二年级 · 变换几何
把图形 $\mathrm{A}$ 经过平移能得到的图形涂上红色, 经过旋转能得到的图形涂上绿色。

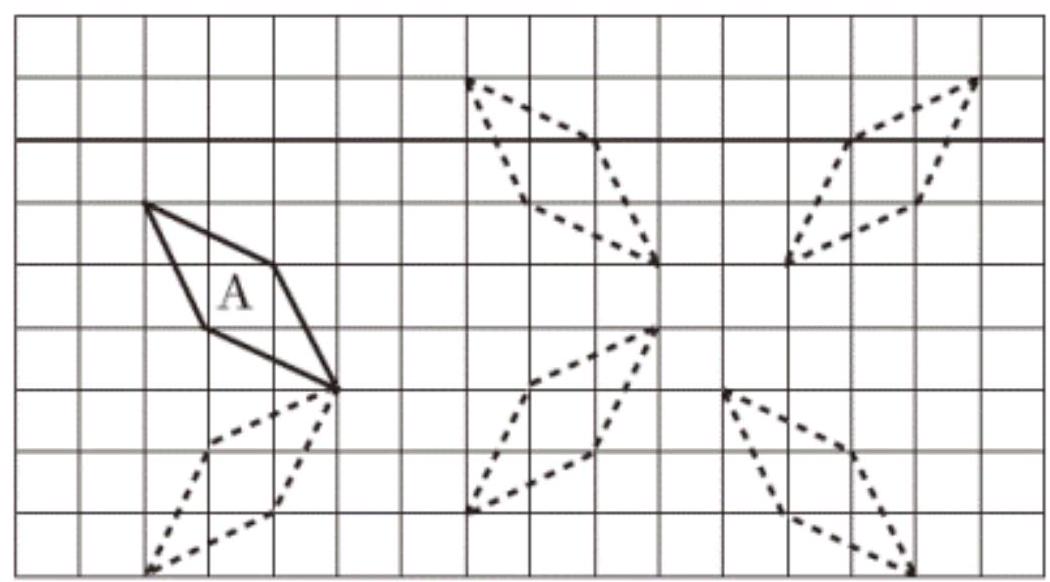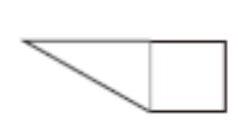
答案:
解析: